Interaction volume radius: 5 \u00c5
Interaction volume height: 25 \u00c5
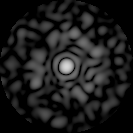
Disorder parameter: 0.8436